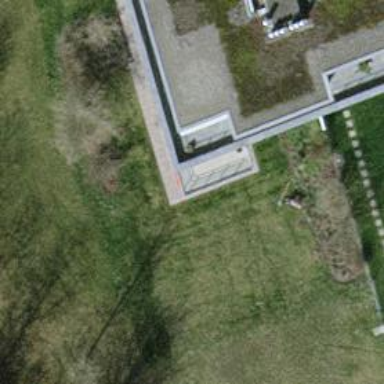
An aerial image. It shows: View of roof of building.